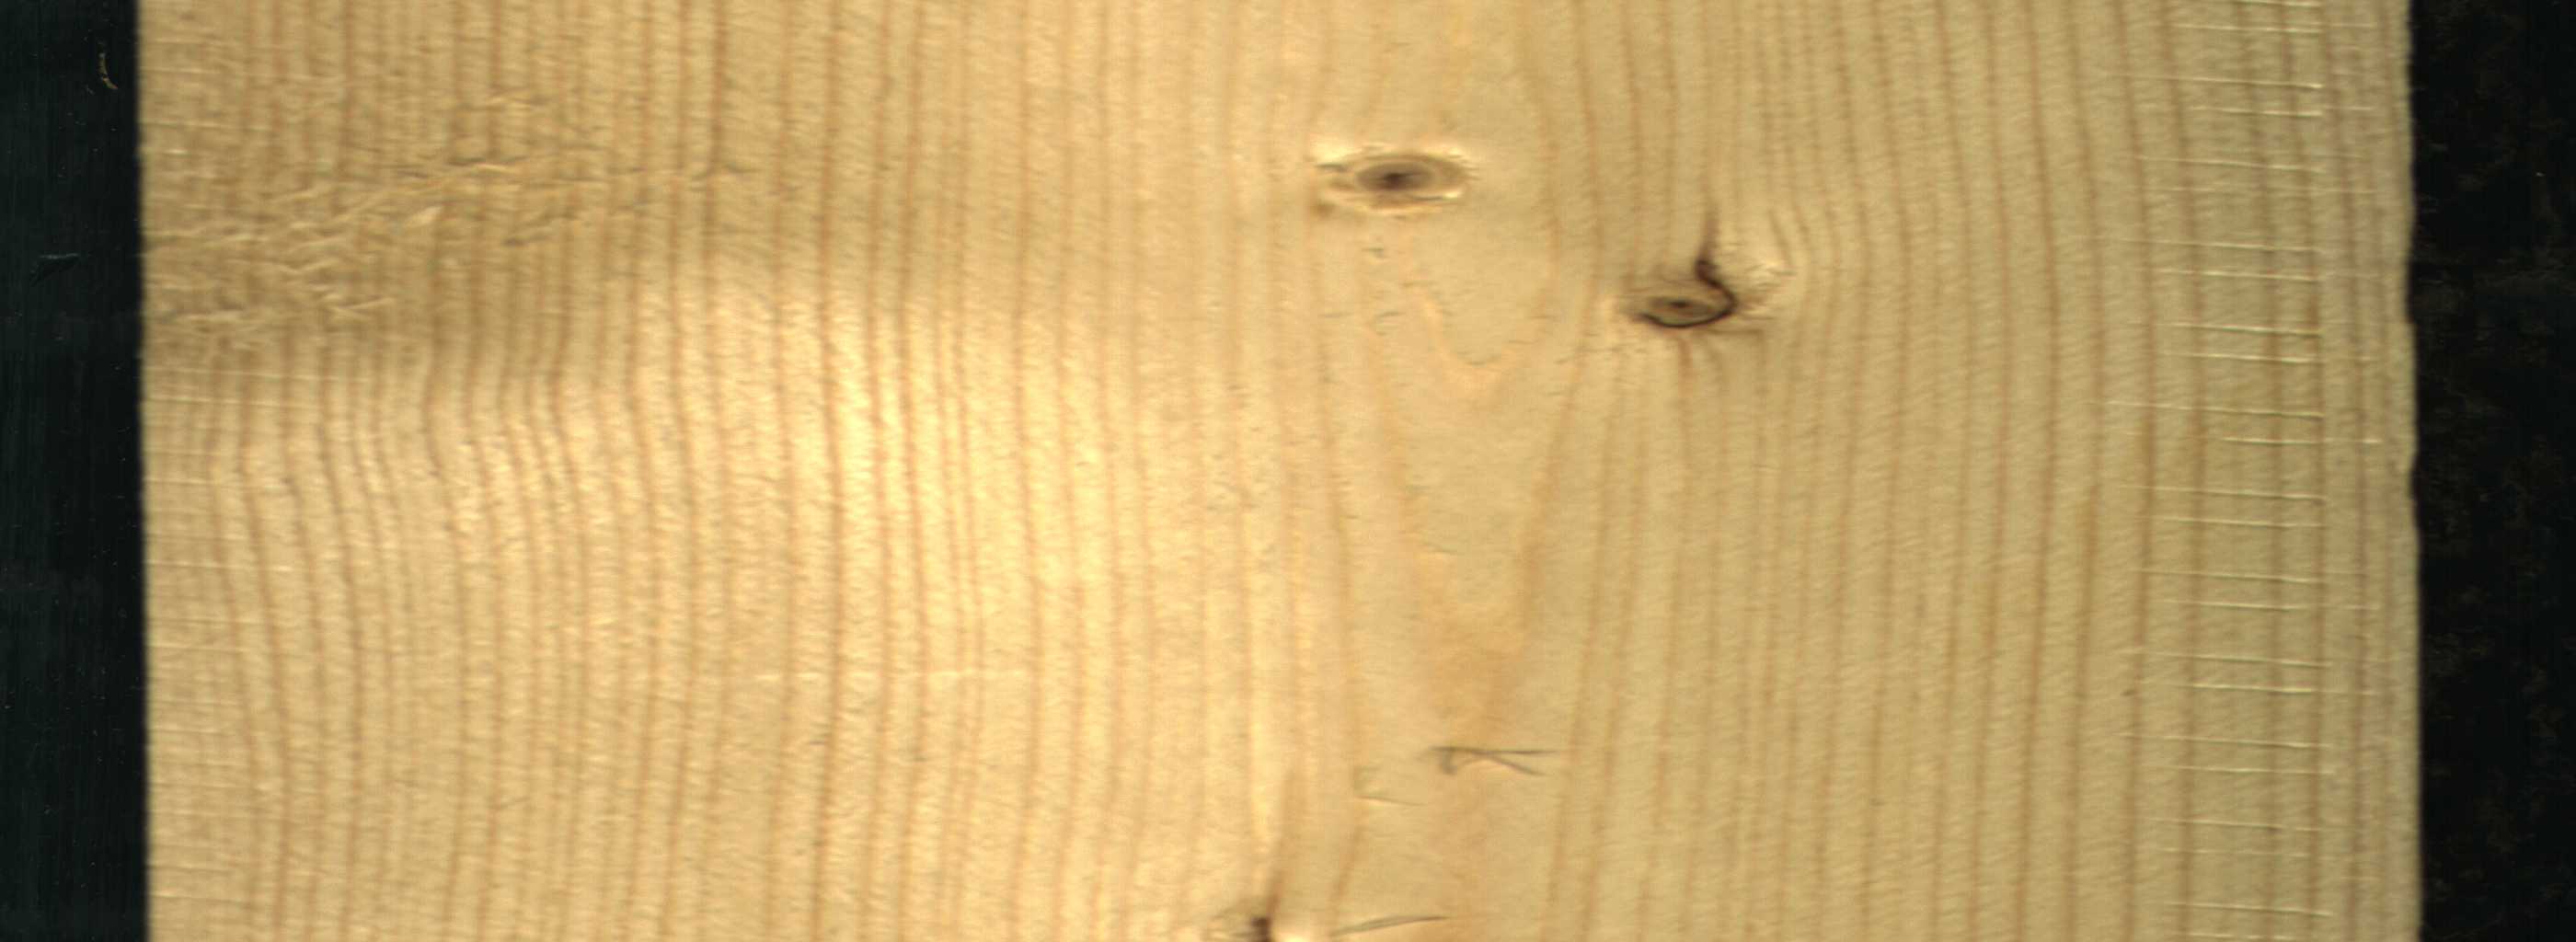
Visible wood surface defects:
Live_Knot
Live_Knot